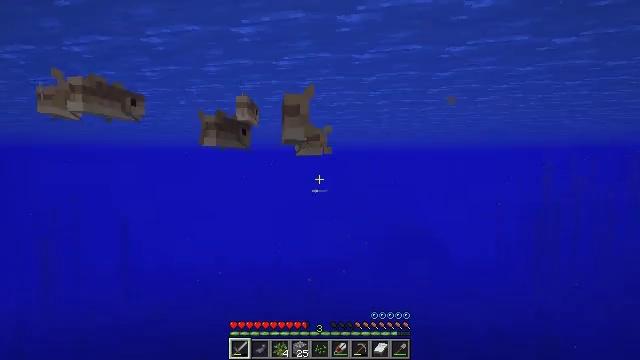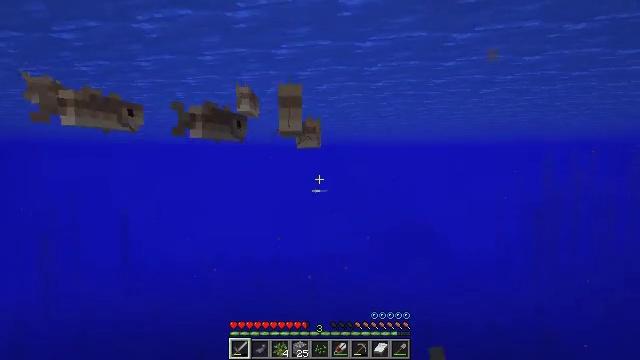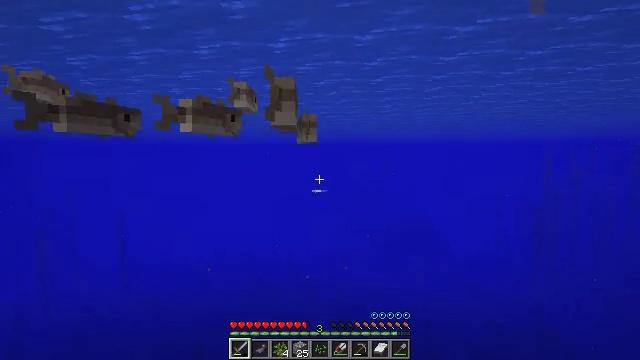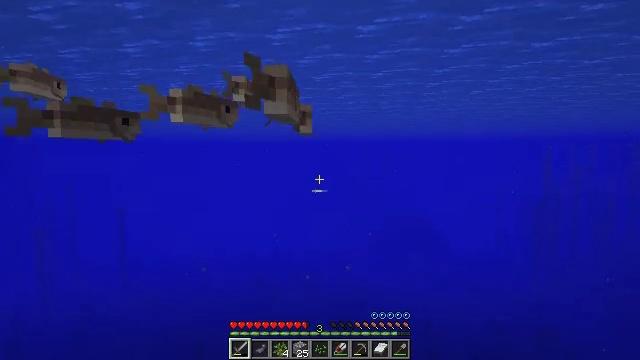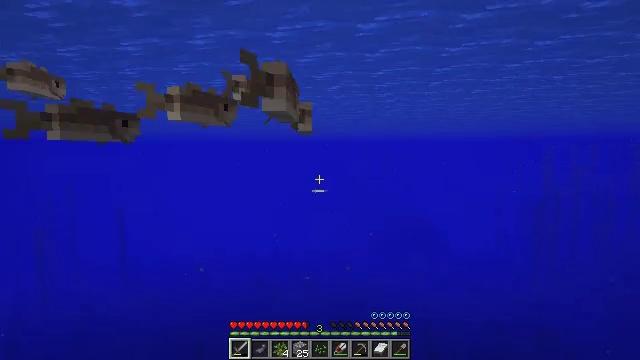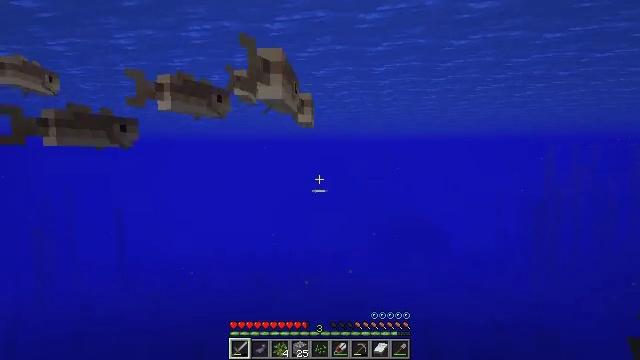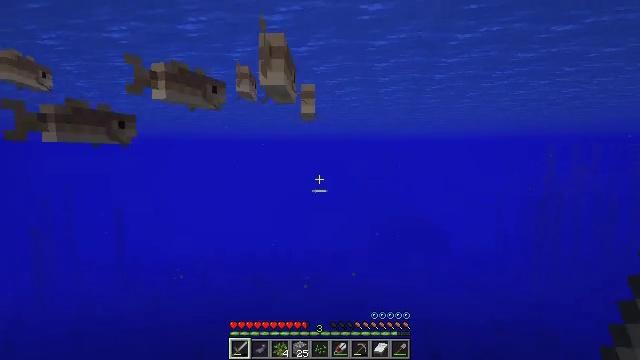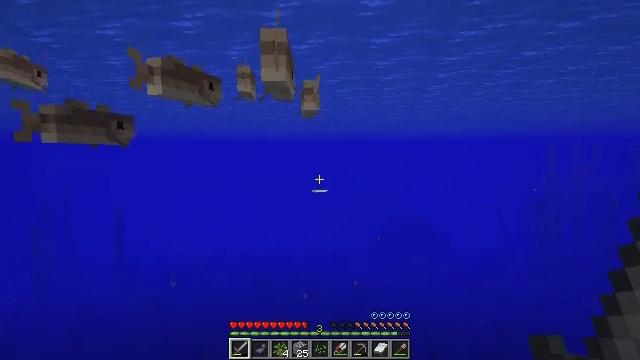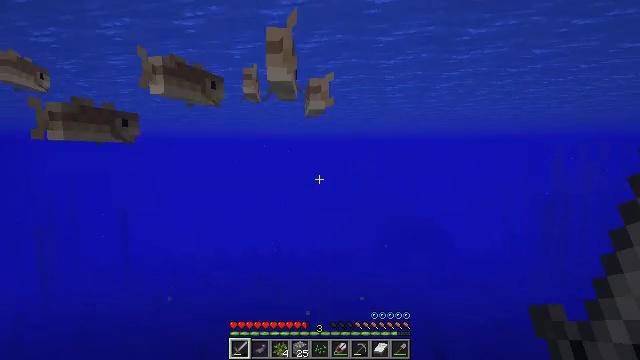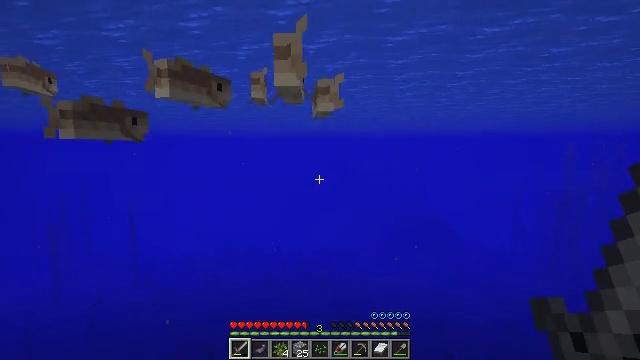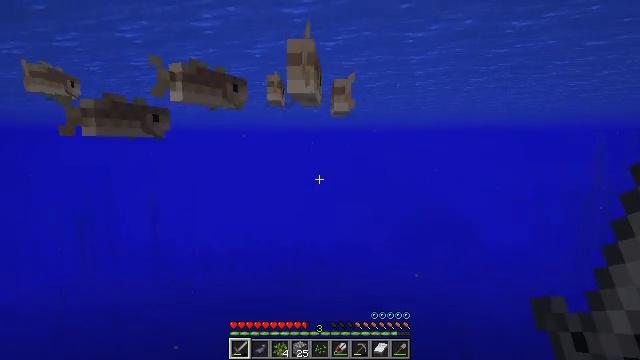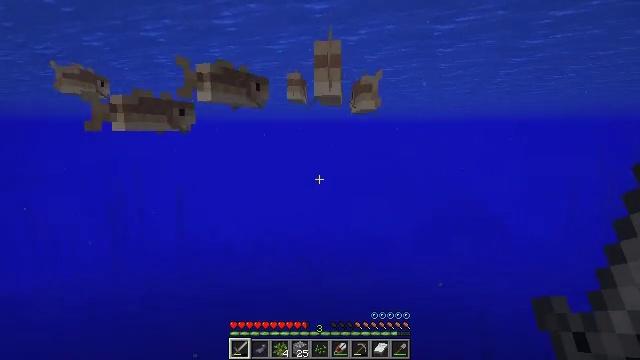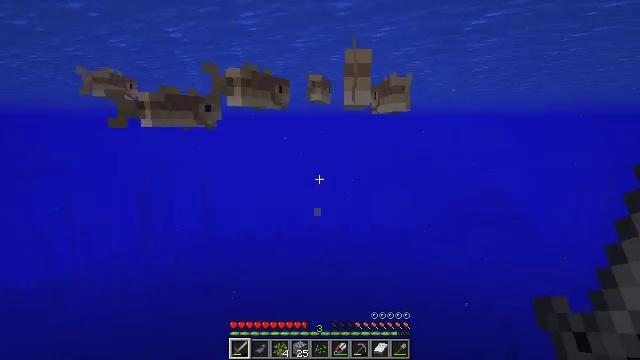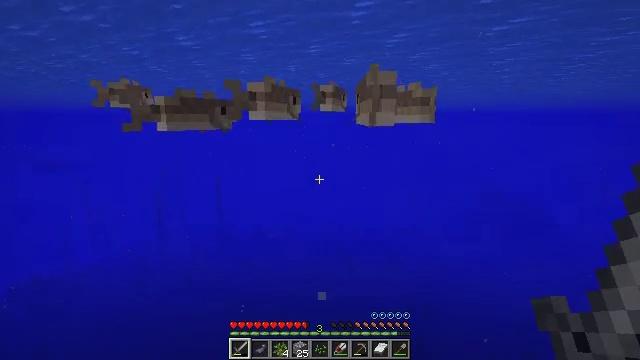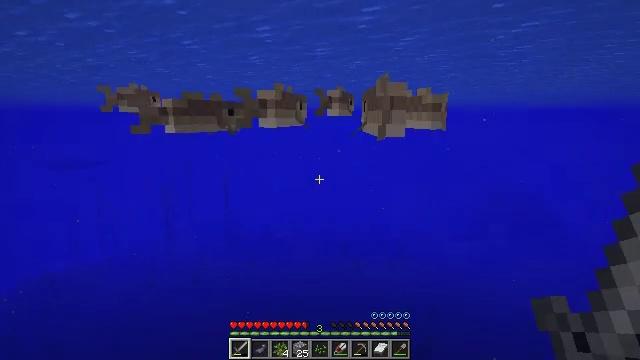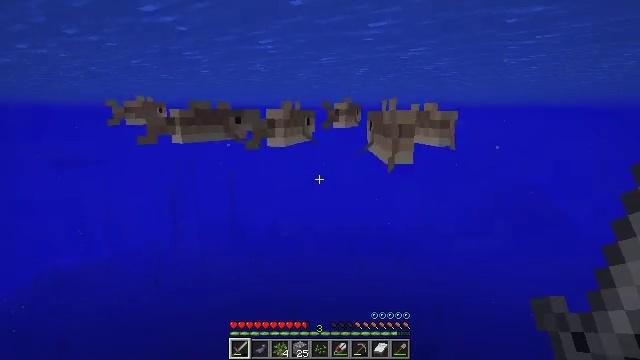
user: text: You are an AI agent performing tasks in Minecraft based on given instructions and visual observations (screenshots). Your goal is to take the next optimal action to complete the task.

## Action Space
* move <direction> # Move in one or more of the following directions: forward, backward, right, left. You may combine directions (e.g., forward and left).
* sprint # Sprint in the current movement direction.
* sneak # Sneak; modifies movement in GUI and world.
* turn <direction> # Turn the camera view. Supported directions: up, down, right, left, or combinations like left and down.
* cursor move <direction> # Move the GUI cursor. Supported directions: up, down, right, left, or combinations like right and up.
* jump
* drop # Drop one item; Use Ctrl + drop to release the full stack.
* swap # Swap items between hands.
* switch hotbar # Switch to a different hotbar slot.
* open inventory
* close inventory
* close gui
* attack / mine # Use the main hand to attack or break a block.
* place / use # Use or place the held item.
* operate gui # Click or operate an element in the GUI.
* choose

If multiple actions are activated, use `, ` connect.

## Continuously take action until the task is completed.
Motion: motion action
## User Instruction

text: Kill the cod.
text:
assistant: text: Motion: move forward
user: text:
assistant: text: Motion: move forward
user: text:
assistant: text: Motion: move forward
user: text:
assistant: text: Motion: move forward
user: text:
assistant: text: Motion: move forward
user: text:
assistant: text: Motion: move forward
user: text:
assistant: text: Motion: move forward, jump
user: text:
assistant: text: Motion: move forward, jump
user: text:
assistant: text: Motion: move forward, turn left, jump
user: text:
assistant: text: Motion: move forward, turn left and down, jump
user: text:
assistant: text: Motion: move forward, turn left and down, jump
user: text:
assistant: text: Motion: move forward, turn left and down, jump
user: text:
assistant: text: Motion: move forward, turn left, jump
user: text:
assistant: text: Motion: move forward, turn left, jump
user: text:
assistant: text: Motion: move forward, turn left, jump
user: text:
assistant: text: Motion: move forward, jump
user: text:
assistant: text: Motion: move forward, turn down, jump
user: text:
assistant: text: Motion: move forward, turn down, jump
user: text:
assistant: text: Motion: move forward, turn down, jump
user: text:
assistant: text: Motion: move forward, turn right and down, jump
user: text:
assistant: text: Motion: move forward, turn right and down, jump
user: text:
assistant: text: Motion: move forward, turn right and down
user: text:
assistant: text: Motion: move forward, turn right and down
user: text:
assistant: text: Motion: move forward, turn right and down
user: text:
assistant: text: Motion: move forward, turn right and down
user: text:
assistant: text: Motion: move forward, turn right
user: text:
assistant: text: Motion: move forward
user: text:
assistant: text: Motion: move forward
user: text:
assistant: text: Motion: move forward
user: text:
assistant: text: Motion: move forward